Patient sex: M
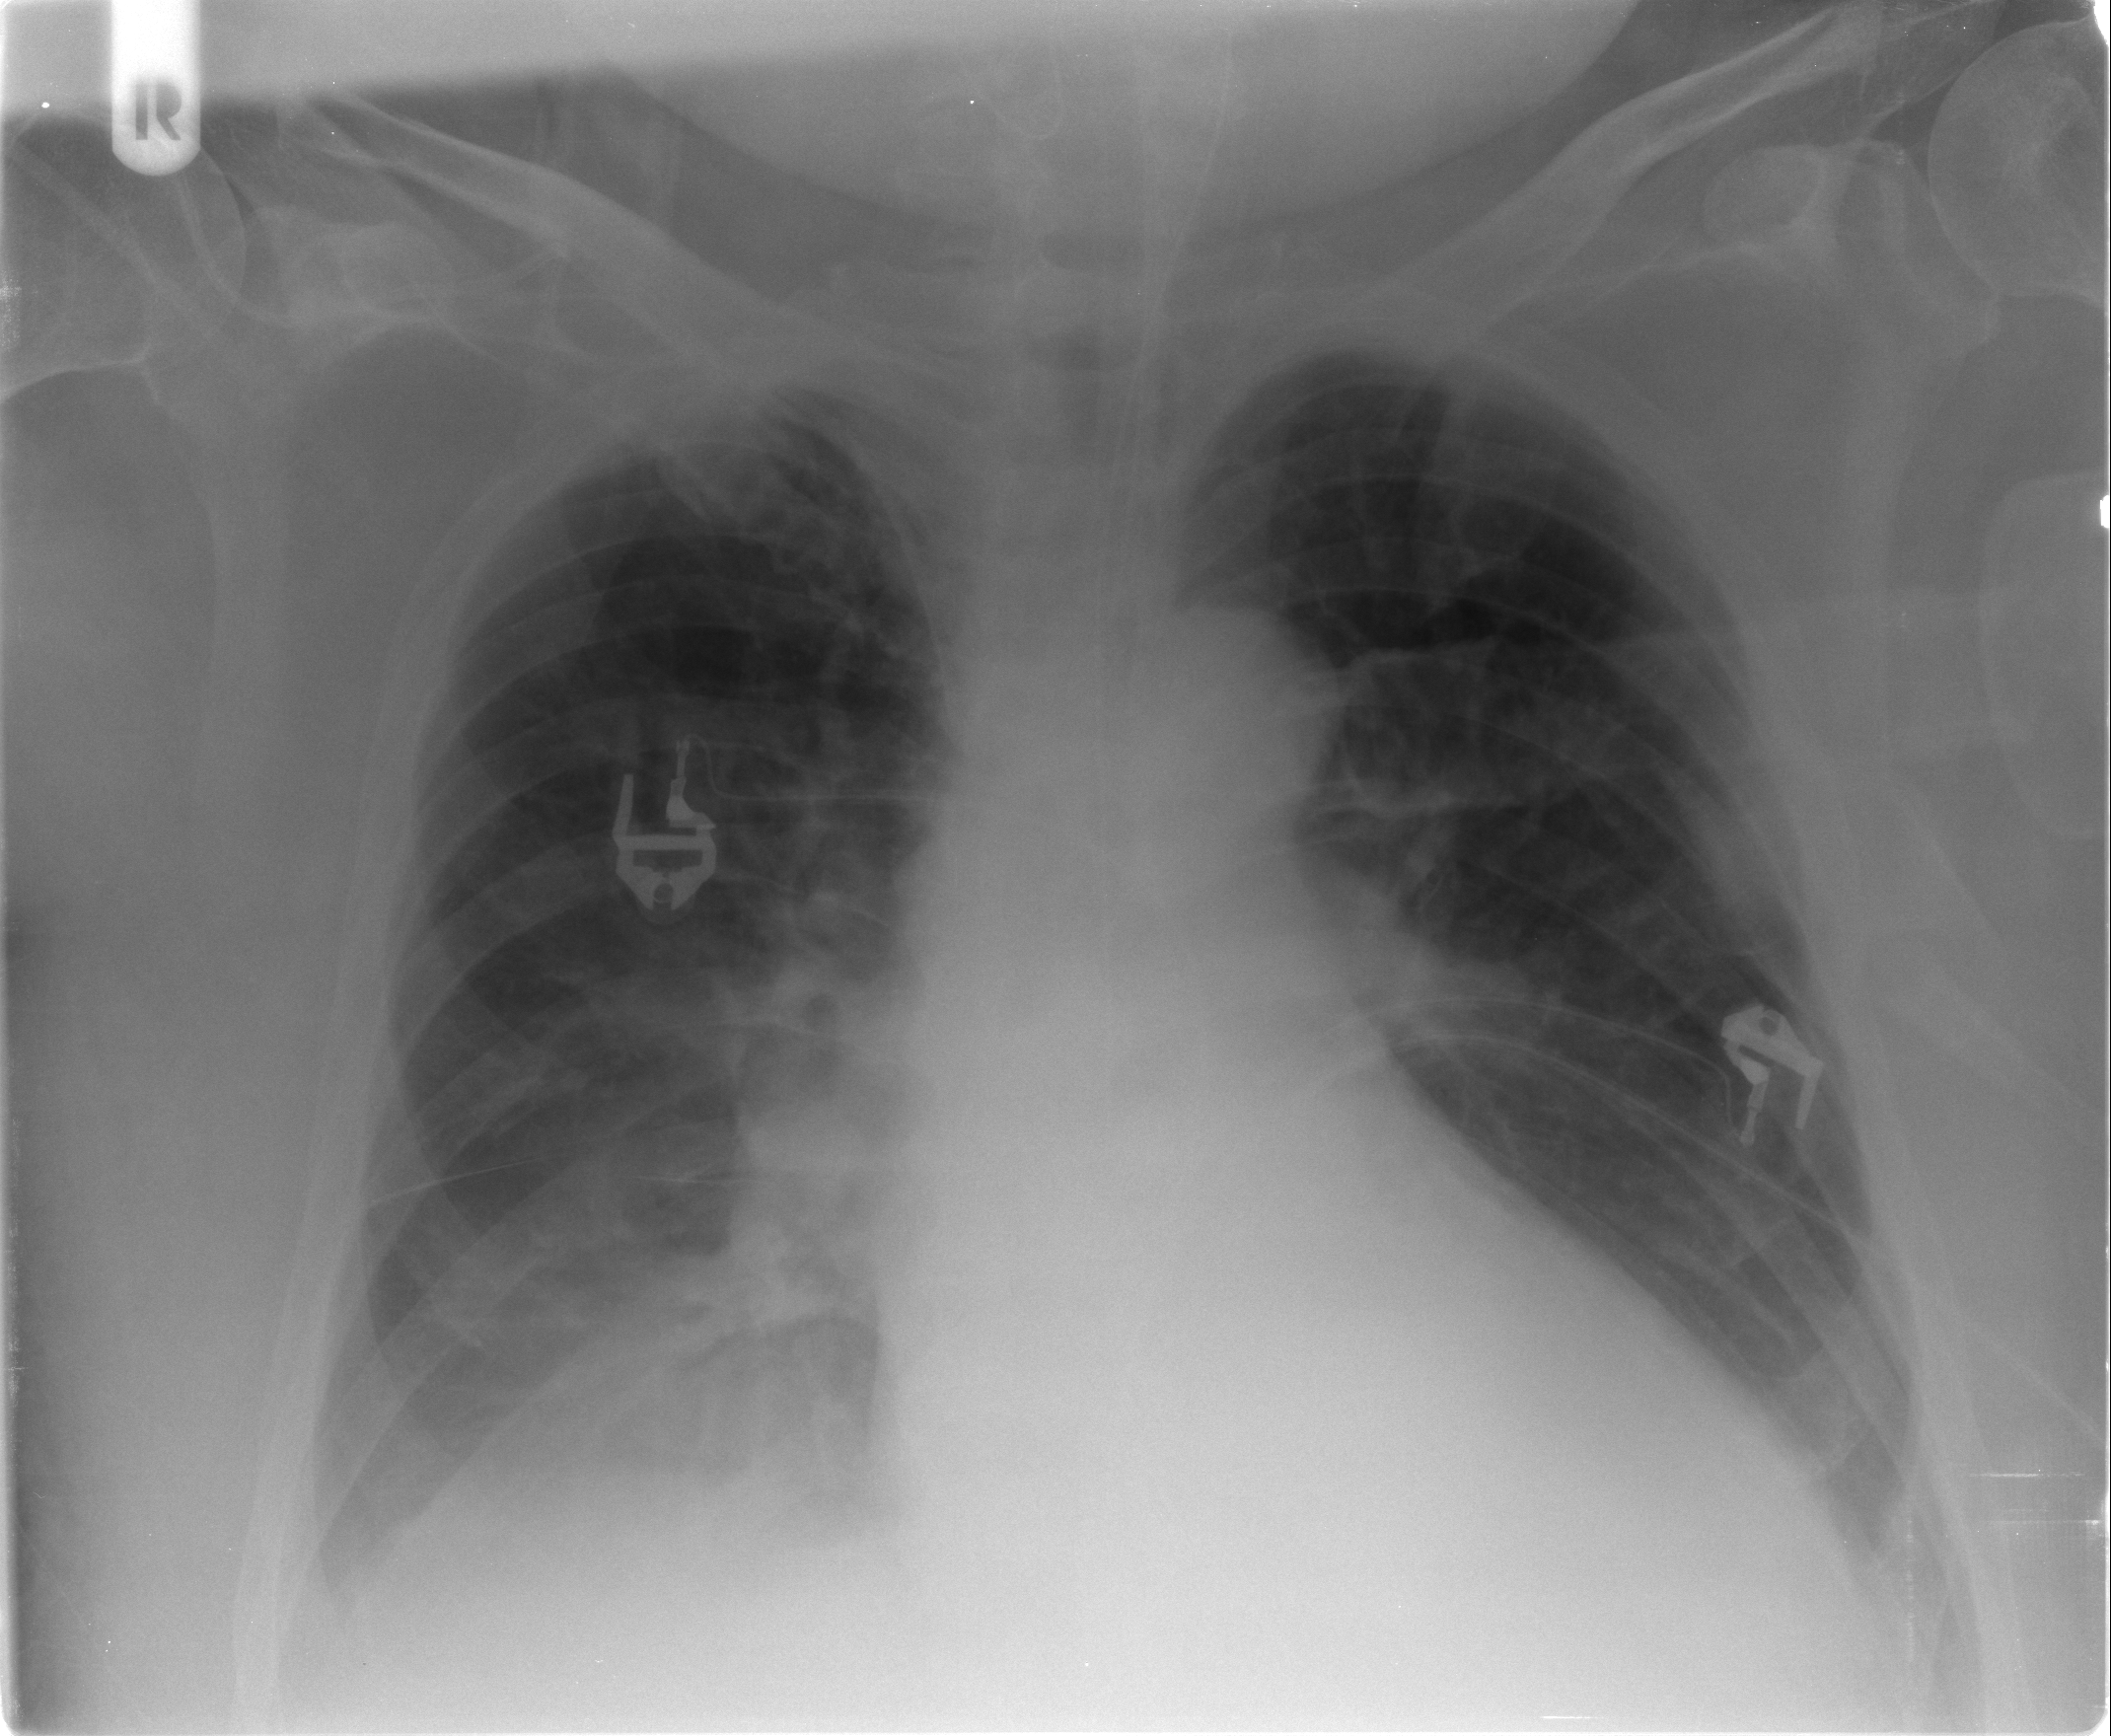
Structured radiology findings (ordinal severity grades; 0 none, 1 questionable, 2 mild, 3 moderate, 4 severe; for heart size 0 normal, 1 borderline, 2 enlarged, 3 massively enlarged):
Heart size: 2
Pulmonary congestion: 2
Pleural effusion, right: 2
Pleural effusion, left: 2
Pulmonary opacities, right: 2
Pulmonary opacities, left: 1
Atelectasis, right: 2
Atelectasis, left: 2